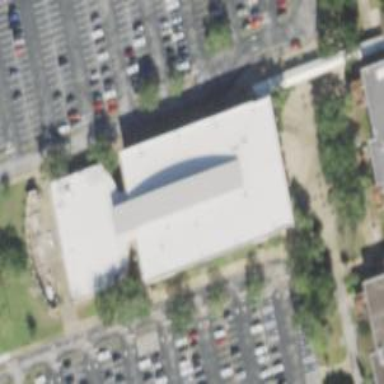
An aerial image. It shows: College building.